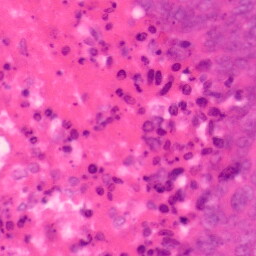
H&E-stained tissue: Colon